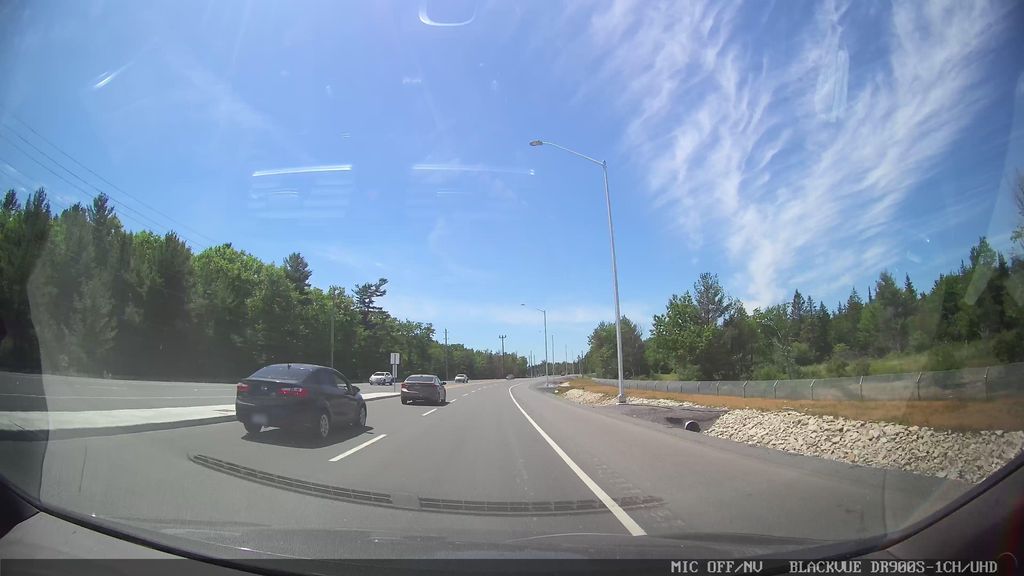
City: ottawa-gatineau